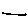
Label: line